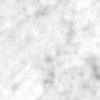
Label: no_change